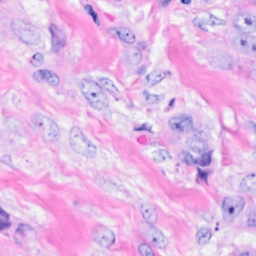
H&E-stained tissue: Breast